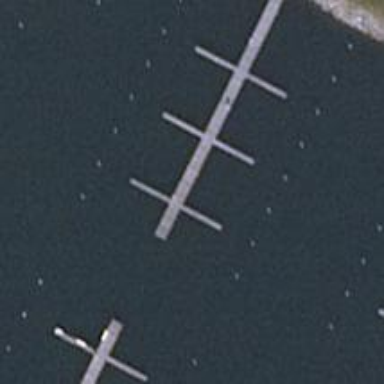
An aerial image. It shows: Pier with mooring facilities.